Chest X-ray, PA view. Patient: 46 years old, sex F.
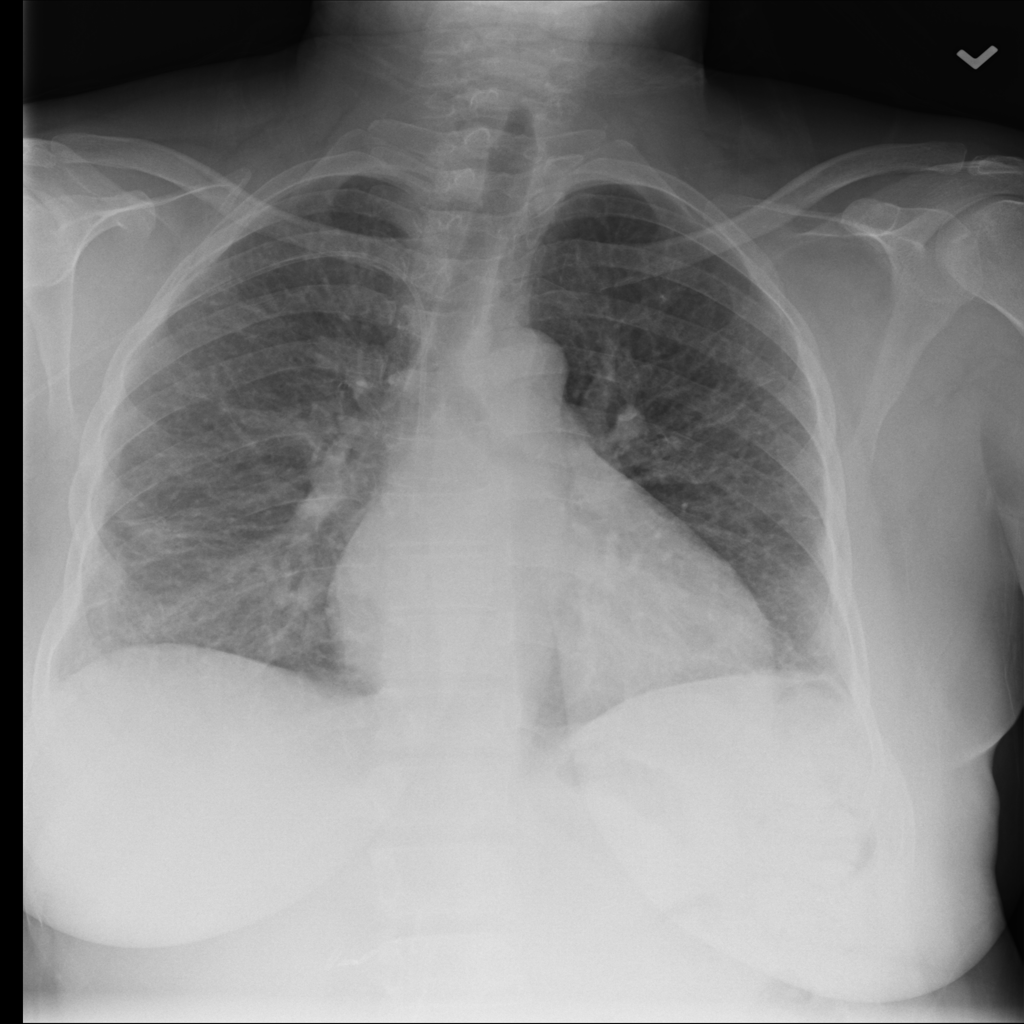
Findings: Edema, Infiltration